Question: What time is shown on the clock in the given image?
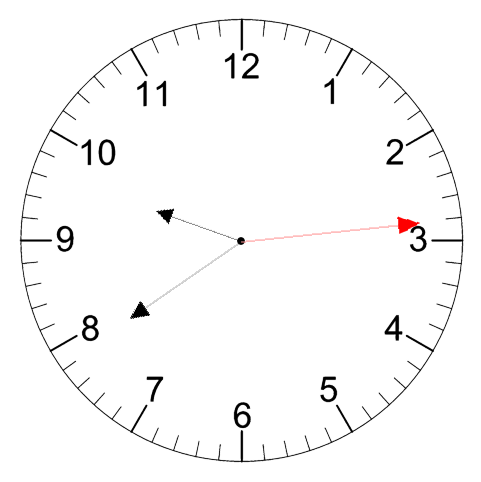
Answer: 09:39:14